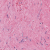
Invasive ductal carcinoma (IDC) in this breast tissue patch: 0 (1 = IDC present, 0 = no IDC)